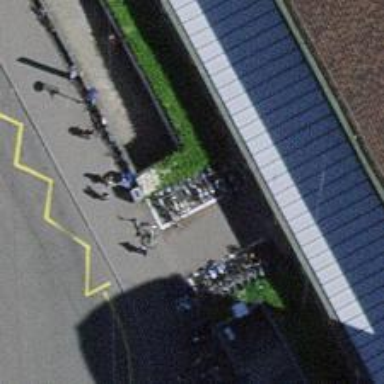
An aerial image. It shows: Bicycle parking area with wall loops.